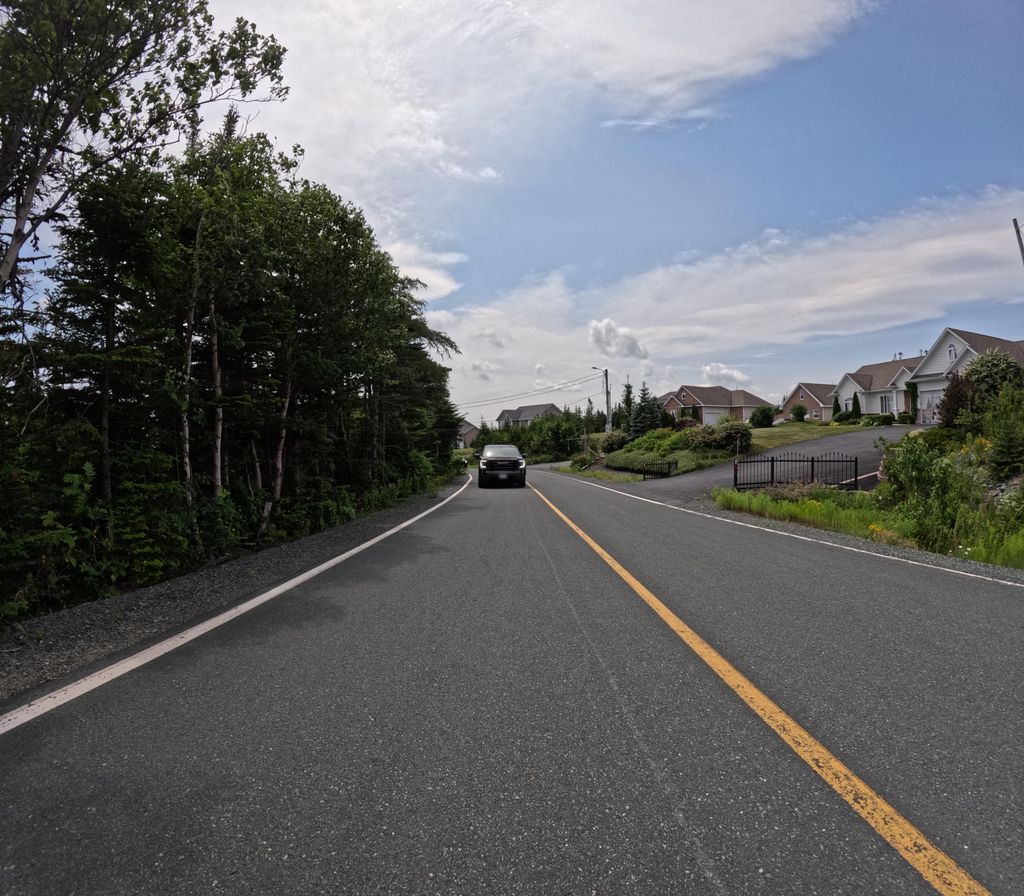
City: st_johns